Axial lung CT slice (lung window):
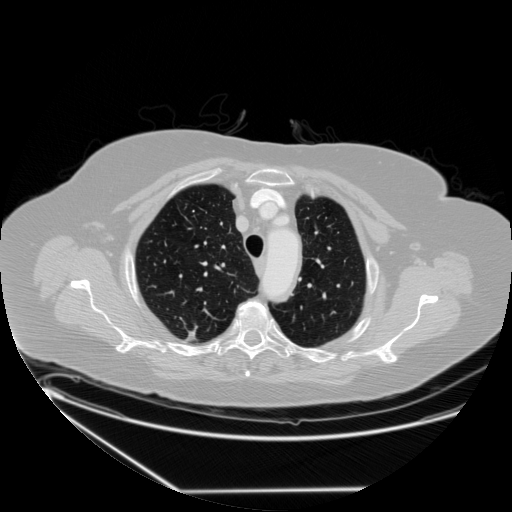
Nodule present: no